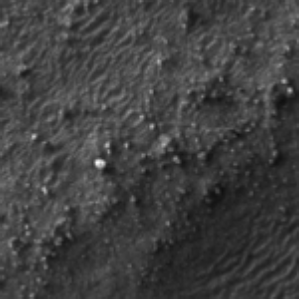
Label: frost